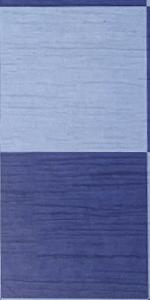
Label: Empty